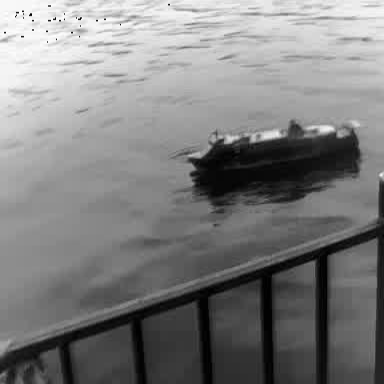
There is a container_ship in the infrared image.